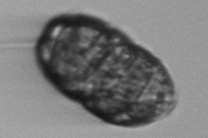
Label: Margalefidinium